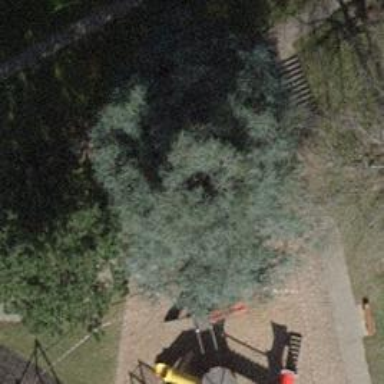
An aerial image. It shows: Picnic table located in leisure land area.